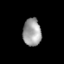
Tissue: lung
Cell type: Epithelial cells
Senescence score: 0.2028
Nuclear area (px): 494
Mean DAPI intensity: 158.478